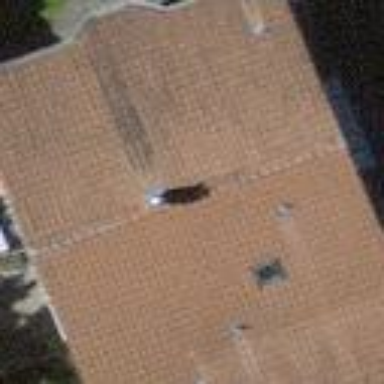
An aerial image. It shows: Gabled roof house.